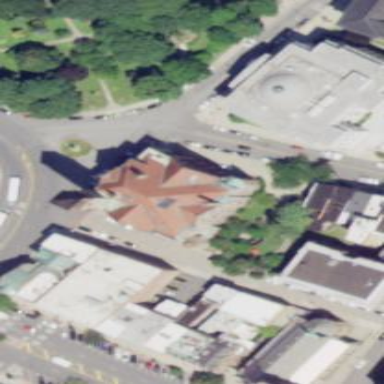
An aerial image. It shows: Historic town hall building.